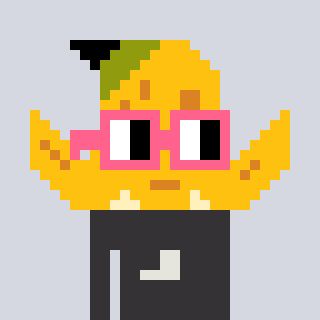
a pixel art character with square pink glasses, a banana-shaped head and a grayscale-colored body on a cool background